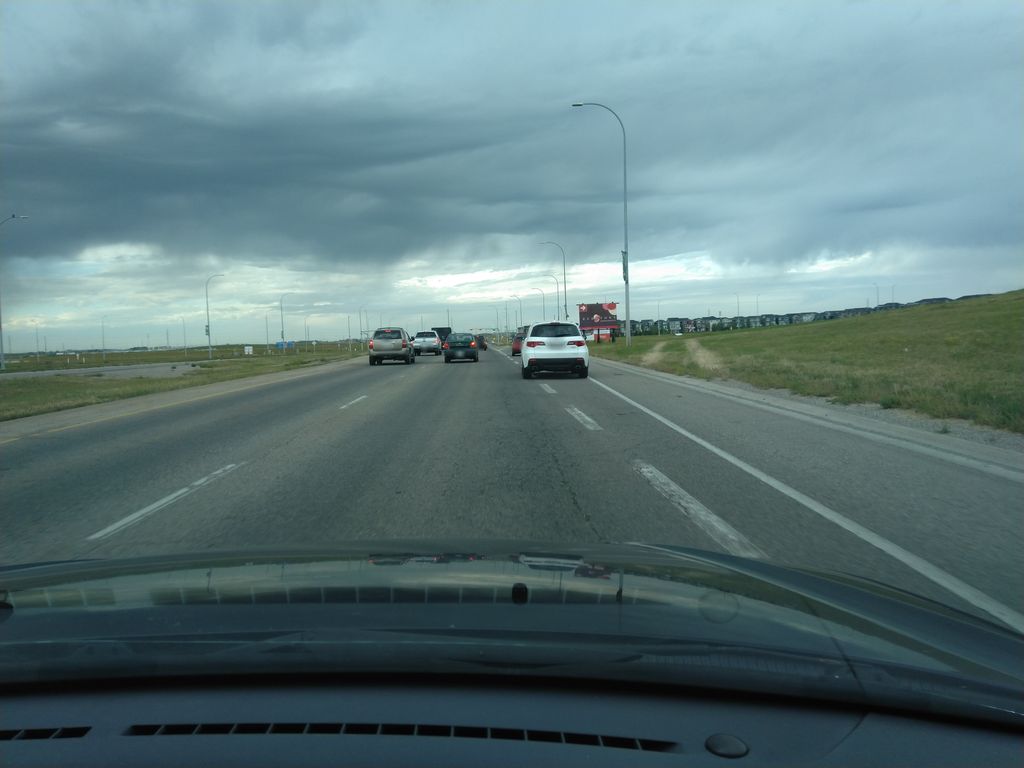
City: calgary